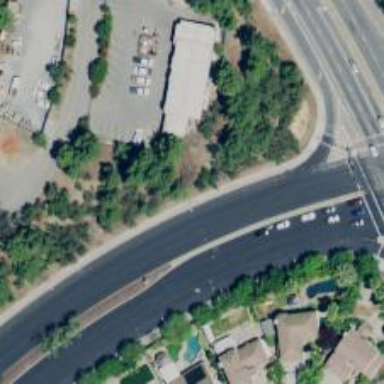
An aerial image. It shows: Secondary road with separate sidewalks.